Question:
Android 2.2 How to create a datepicker like this ?
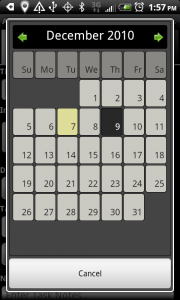
Answer: For this you have to create your own 'CalendarView' by drawing a 'GridView' on a dialog and render all the dates on the that grid.You need to manually handle start date logic. i.e. from which item of the grid to start showing you date.an on that grid you can draw your marker easily.
and <URL> a good example to start on